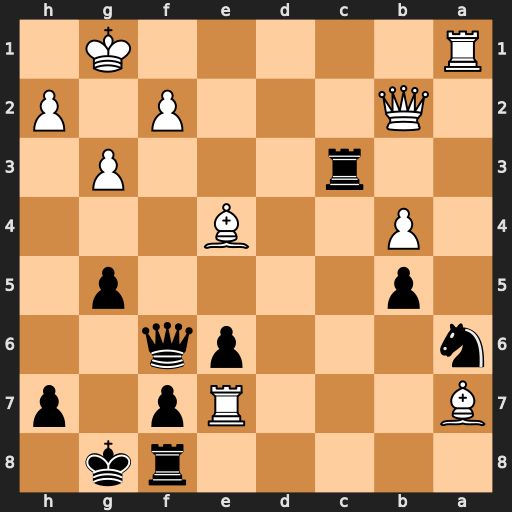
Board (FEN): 5rk1/B3Rp1p/n3pq2/1p4p1/1P2B3/2r3P1/1Q3P1P/R5K1
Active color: b
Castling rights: -
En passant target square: -
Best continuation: Rxg3+ hxg3 Qxb2